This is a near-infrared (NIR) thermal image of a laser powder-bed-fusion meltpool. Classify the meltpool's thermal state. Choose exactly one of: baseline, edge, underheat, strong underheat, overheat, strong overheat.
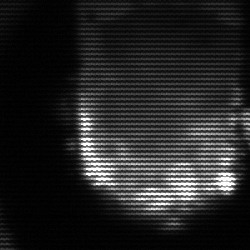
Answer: baseline